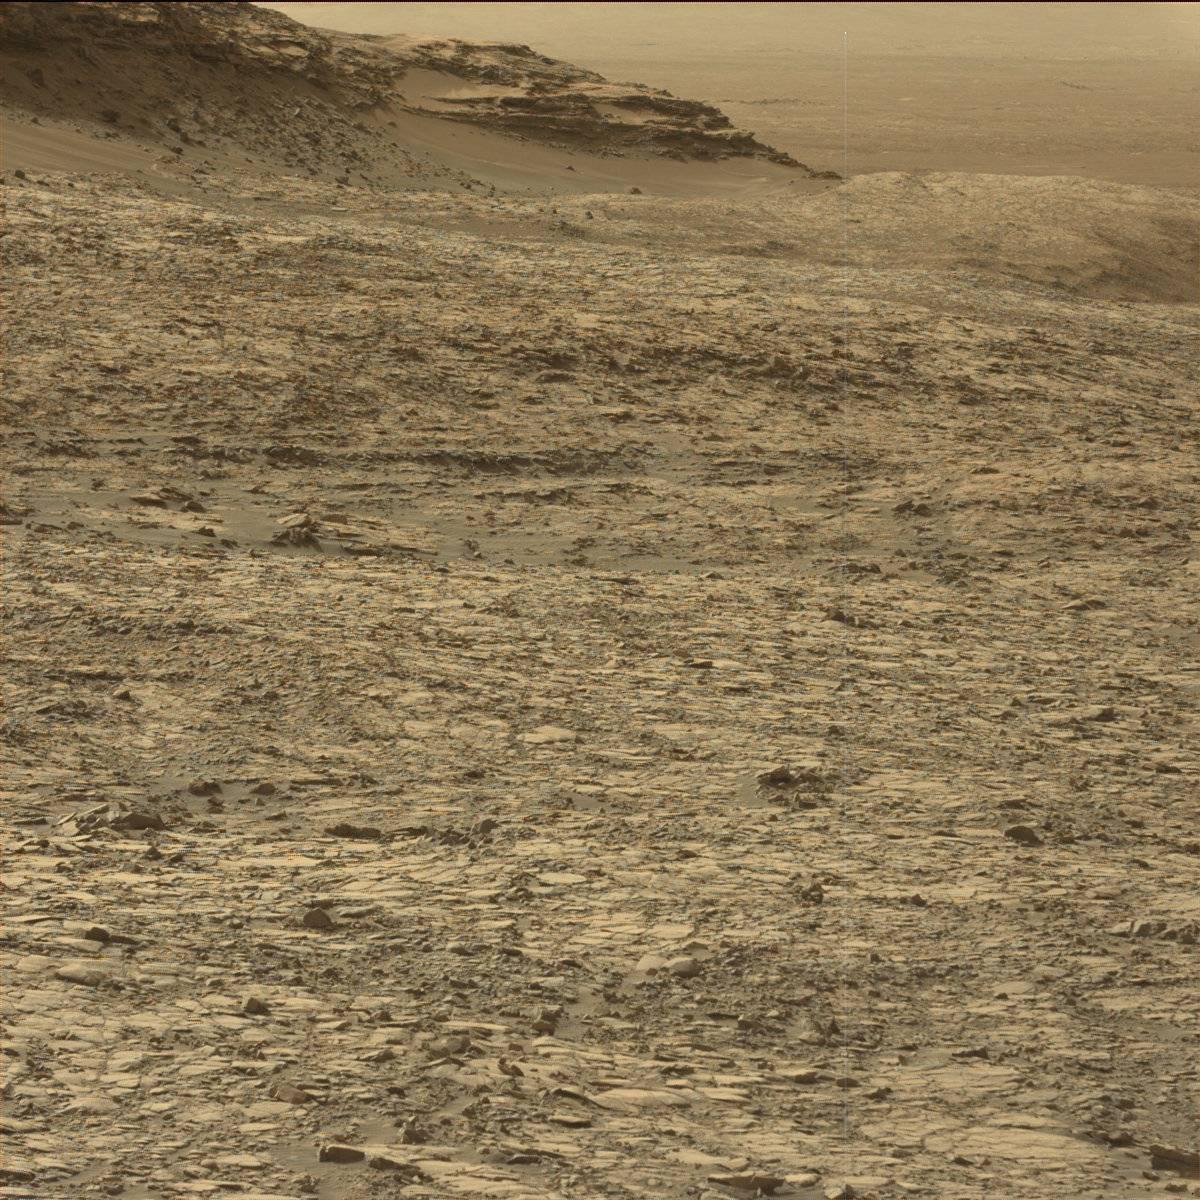
Terrain classes present: Bedrock, Ridge, Sand / Soil